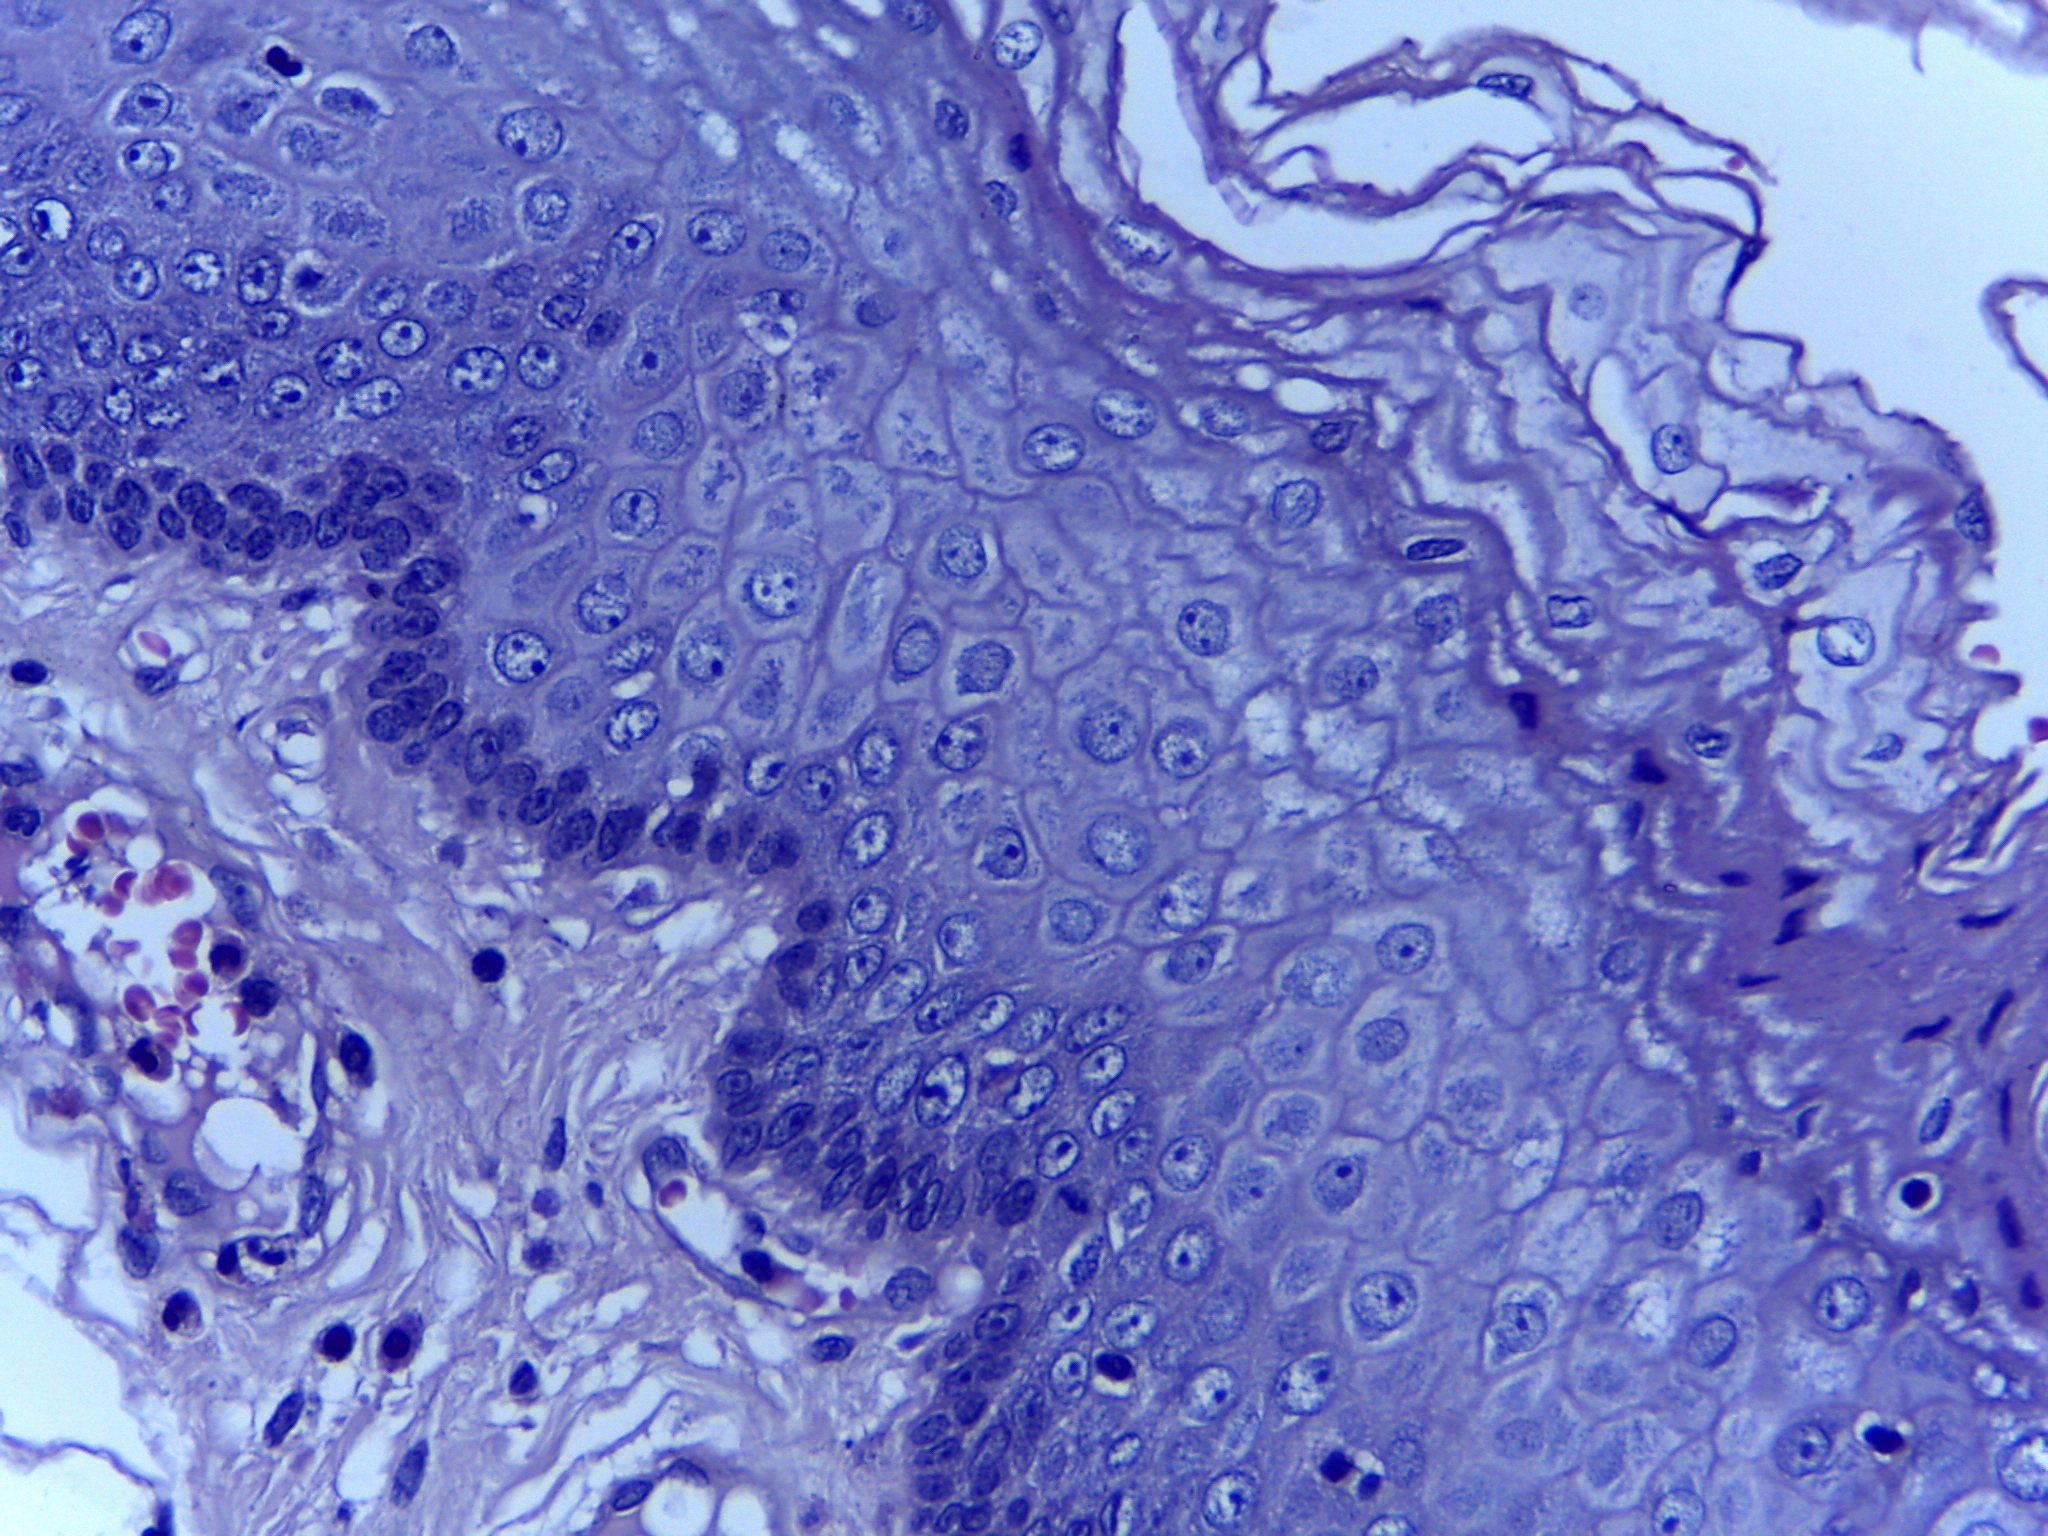
Diagnosis: Normal